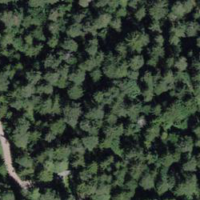
EUNIS habitat code: 43
Species observed at this site:
Neottia nidus-avis
Dactylorhiza maculata
Phoenicurus phoenicurus
Hippocrepis comosa